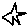
Label: star